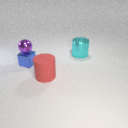
large red rubber cylinder to the left of large cyan metal cylinder